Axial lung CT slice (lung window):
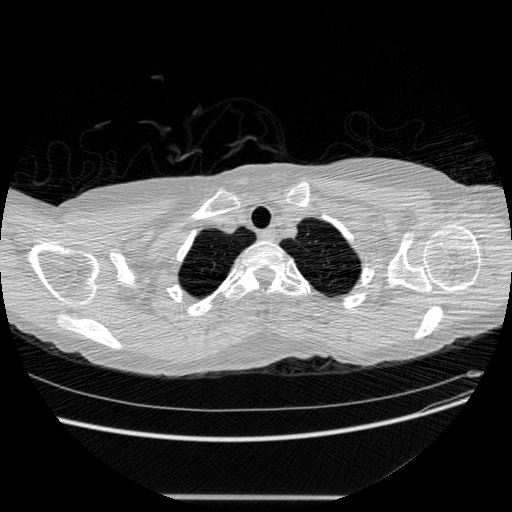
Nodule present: no